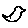
Label: bird